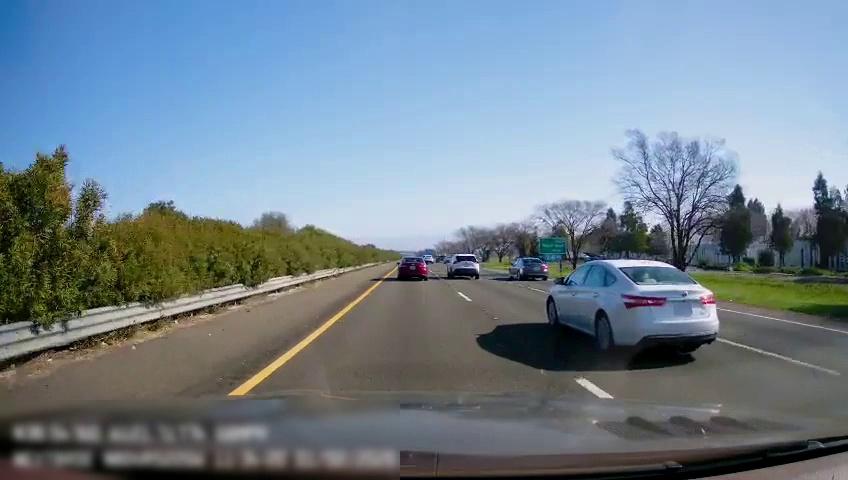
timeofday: Day
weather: Sunny
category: Drivable Space
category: Vehicles | Car
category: Vehicles | Car
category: Vehicles | Car
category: Vehicles | Car
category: Lanes | Current Lane
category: Lanes | Current Lane
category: Lanes | Alternate Lane
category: Lanes | Alternate Lane
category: Traffic | Signs